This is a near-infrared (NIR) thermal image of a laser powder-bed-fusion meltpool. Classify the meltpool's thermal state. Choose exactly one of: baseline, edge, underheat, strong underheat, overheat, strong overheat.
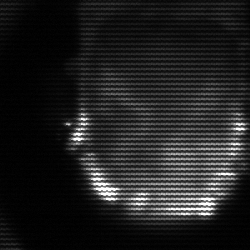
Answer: baseline